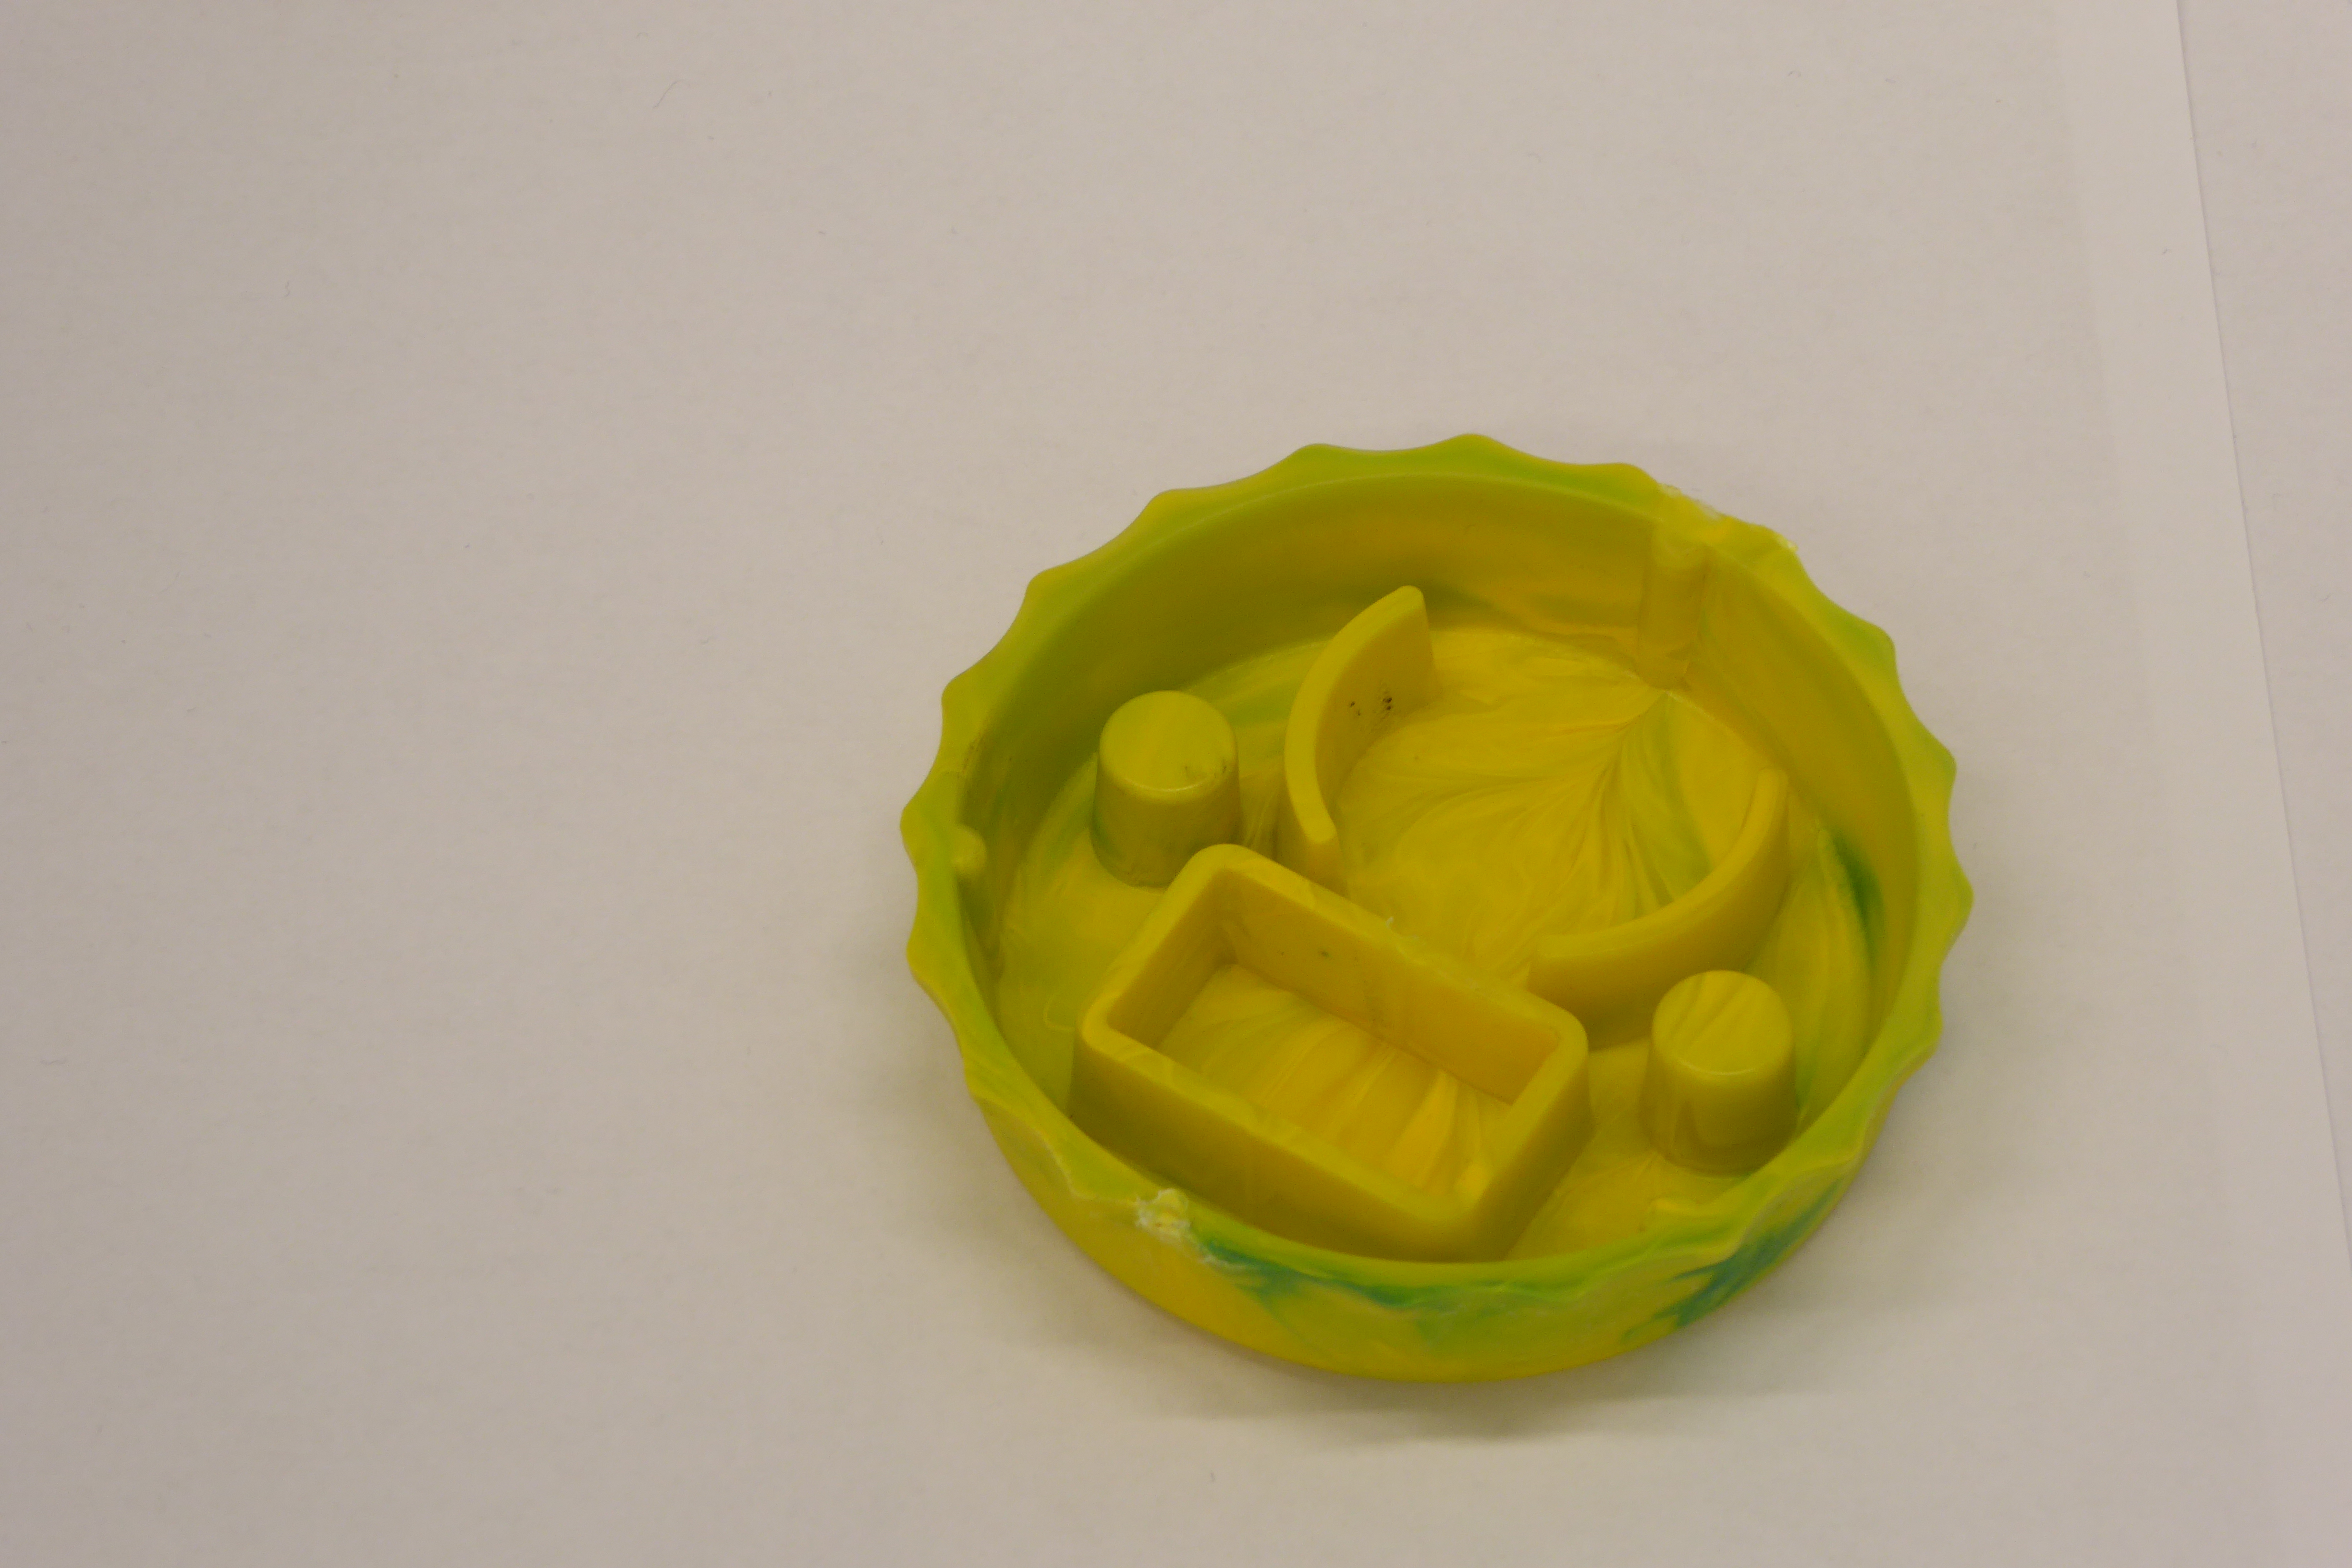
Label: Bottle Opener - Cover